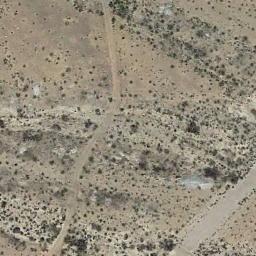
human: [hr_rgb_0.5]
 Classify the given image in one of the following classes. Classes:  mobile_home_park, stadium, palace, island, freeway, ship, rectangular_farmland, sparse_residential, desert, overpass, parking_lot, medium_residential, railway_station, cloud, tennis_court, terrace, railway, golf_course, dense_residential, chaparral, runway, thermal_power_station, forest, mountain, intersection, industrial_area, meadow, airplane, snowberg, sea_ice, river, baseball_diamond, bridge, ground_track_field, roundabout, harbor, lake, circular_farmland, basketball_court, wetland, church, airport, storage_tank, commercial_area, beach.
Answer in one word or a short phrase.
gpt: chaparral